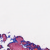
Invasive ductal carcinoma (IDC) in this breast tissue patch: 0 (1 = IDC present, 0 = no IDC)